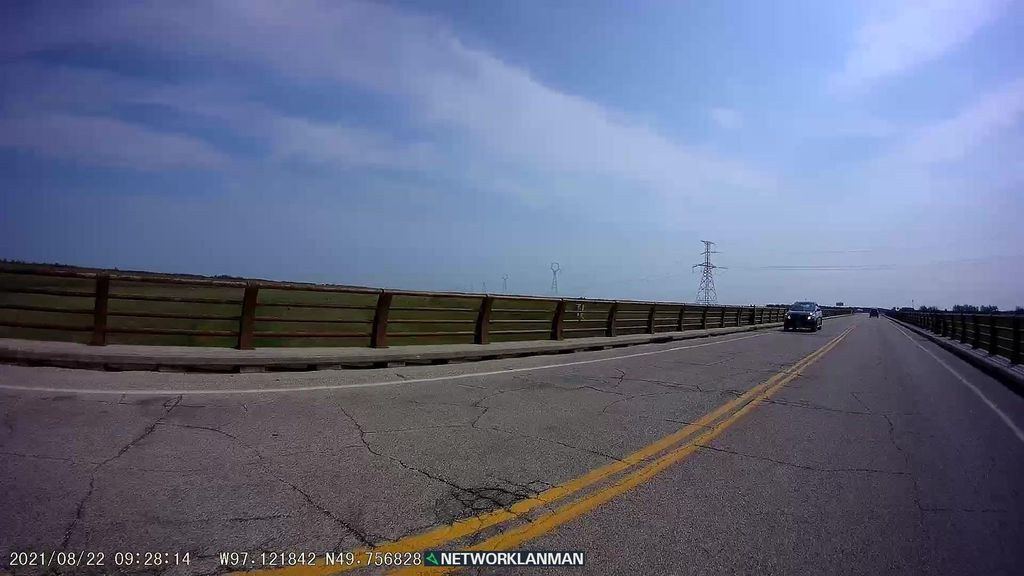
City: winnipeg